Question: I'm new to programming and having problem with using 'getCheckedItemPositions()' for check boxes and getting edit values from edit text in custom list view. Can anyone help me with an example to create custom list view which has above functionality. Thanks.
*this is custom listview xml code
'''
<CheckBox android:id="@+id/checkBox" android:layout_height="wrap_content"
android:layout_width="wrap_content"
android:layout_alignParentRight="true"
android:text="CheckBox"
android:onClick="clickHandler"
></CheckBox>
<TextView android:layout_height="wrap_content"
android:layout_width="fill_parent" android:text="TextView"
android:id="@+id/textView1"
android:layout_alignParentLeft="true"
android:layout_centerHorizontal="true" android:layout_marginBottom="14dp"
'''
android:layout_toLeftOf="@+id/checkBox">
*This is code for set up listview
lv1 = (ListView)dialog.findViewById(R.id.l1);
adapter2 = new SimpleCursorAdapter(
this,
R.layout.custom,
cursor2,
new String[] {"ItemName"},
new int[] {R.id.textView1});
'''
lv1.setItemsCanFocus(false);
lv1.setChoiceMode(ListView.CHOICE_MODE_MULTIPLE);
lv1.setAdapter(adapter2);
'''
*this what I tried to do when checked
public void onClick(View v) {
'''
int len = lv1.getCount();
SparseBooleanArray checked = lv1.getCheckedItemPositions();
for (int i = 0 ; i < len; i++)
if (checked.get(i)) {
String item = mArrayList.get(i);
mItems.add(mArrayList.get(i));
System.out.println(item);
/* do whatever you want with the checked item */
}
'''
But this is not working. And also I want to use edit text in this manner for getting values.when I checked and click the button app terminate.

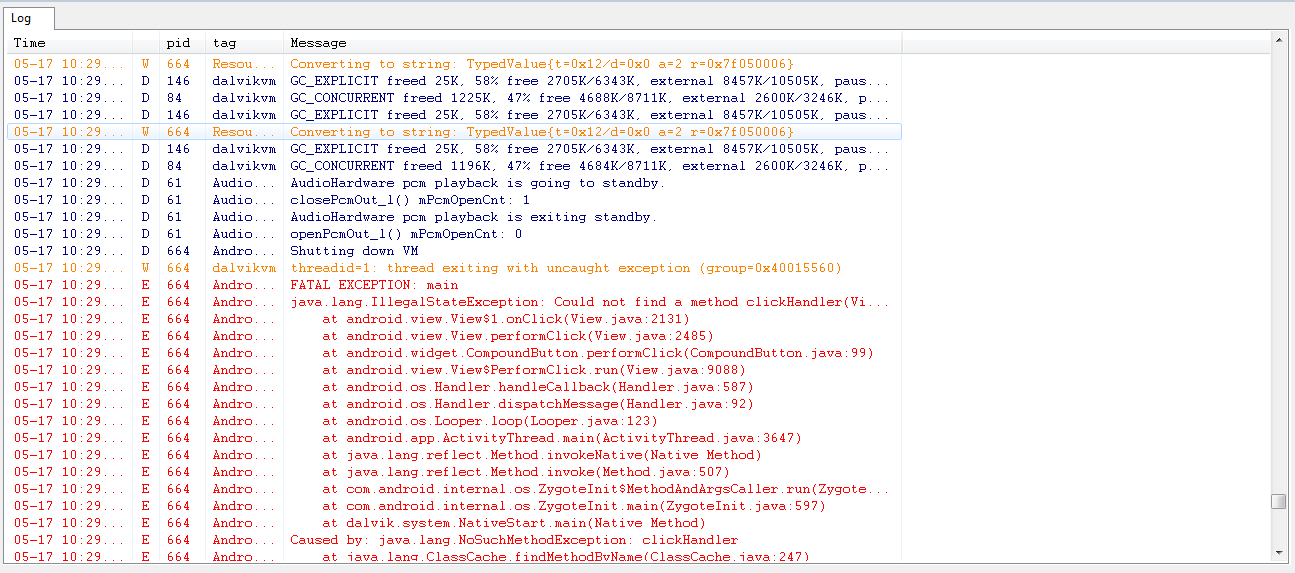
Answer: The following code will solve your problem.
'''
public class SimpleCursorAdapter extends ArrayAdapter {
private Context mcontext;
private View rowview;
LayoutInflater inflater;
public static ArrayList<Boolean > itemchecked=new ArrayList<Boolean>();
public SimpleCursorAdapter(Context context,ArrayList<String> mylist)
{
super(context,your layout id);
mcontext=context;
//this is the important step
for (int i = 0; i < this.getCount(); i++)
{
itemchecked.add(i,false); // initializes all items value with false
}
}
public View getView(final int position, View convertView, ViewGroup parent) {
rowview=convertView;
if(convertView==null)
{
rowview = inflater.inflate(R.yourlayout, parent, false);
}
TextView textView_heading = (TextView) rowview.findViewById(R.id.textView1);
CheckBox checkbox_detail=(CheckBox) rowview.findViewById(R.id.checkBox1);
checkbox_detail.setOnClickListener(new OnClickListener() {
@Override
public void onClick(View v) {
// TODO Auto-generated method stub
CheckBox cb = (CheckBox) v.findViewById(R.id.checkBox1);
if (cb.isChecked()) {
itemchecked.set(position, true);
// do some operations here
} else if (!cb.isChecked()) {
itemchecked.set(position, false);
// do some operations here
}
}
});
checkbox_detail.setChecked(itemchecked.get(position));
textView_heading.setText(userheading_list.get(position));
return rowview;
}
}
//now the custom list part finish
'''
Now, to get all the information from list and also watch which checkbox is checked:
'''
for(int i=0;i<yourlistadapterobject.getCount();i++)
{
View content_view=msg_adapter.getView(i,null , user_detail_list);
System.out.println("the list count"+user_detail_list.getCount());
if(MyContactAdapter.itemchecked.get(i))
{
System.out.println("is checked true");
TextView tv_heading= (TextView) content_view.findViewById(R.id.textView1);
String text=tv_heading.getText();
}
}
'''
By doing this, you can get all the information against checkbox which is checked.